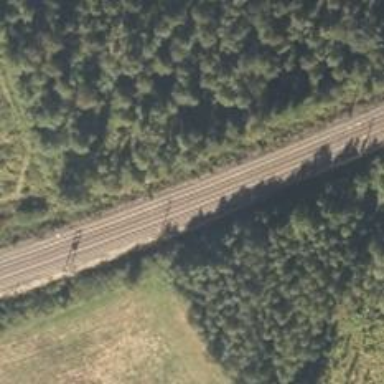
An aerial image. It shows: Railway with continuous electrified contact lines.